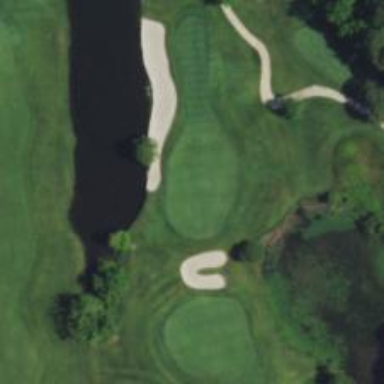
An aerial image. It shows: Golf hole.